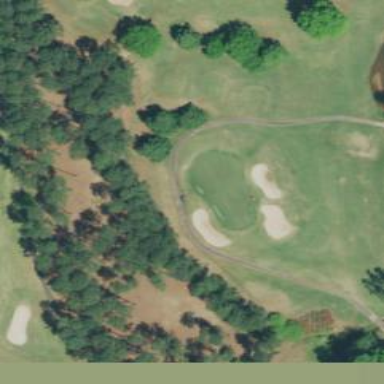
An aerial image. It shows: Golf hole.